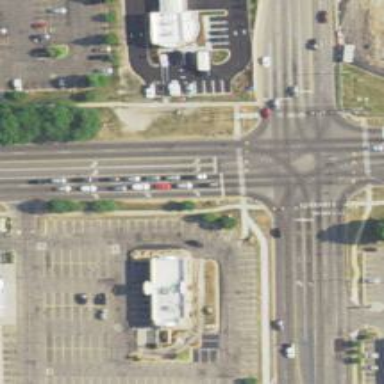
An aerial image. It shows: Marked crossing on the road.